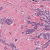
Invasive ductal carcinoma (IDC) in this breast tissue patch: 1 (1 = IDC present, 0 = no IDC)